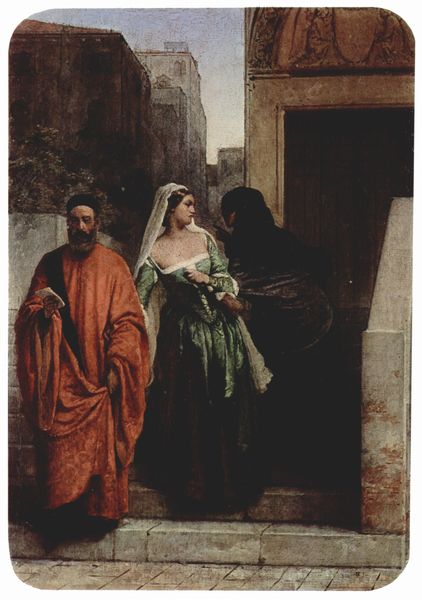
Titel: Venezianerinnen
Künstler: Francesco Hayez
Standort: Tremezzo
Institution: Villa Carlotta
Schlagwörter: baum, blau, dunkel, gemälde, hand, himmel, mann, schatten, umhang, weiß, wolken, bäume, frauen, grün, menschen, stadt, ausschnitt, braun, bunt, finger, frau, grau, hell, hintergrund, hut, kleid, licht, männer, orange, schwarz, strasse, szene, tür, zeichnung, ölbild, dame, gebäude, haus, rot, schleier, tuch, weg, wolke, haube, malerei, rock, alt, bart, jung, kappe, mütze, wand, architektur, barock, böse, falten, halten, kleidung, spitze, stein, steine, trauer, bildnis, gelehrte, hände, häuser, busch, gebüsch, gehen, kirche, wege, boden, figur, gewand, haare, kutte, mantel, reich, drei, paar, tochter, vater, blatt, pflanzen, dekollete, dekolletee, dekoltee, england, kinn, schön, genre, schärpe, taille, schrift, papier, gasse, mieder, mauer, treppe, treppen, lesen, bedienstete, robe, türrahmen, geländer, stufe, stufen, tor, gestalt, eingang, fugen, plaster, antike, maske, buch, zettel, orient, geld, überfall, faust, bordstein, flüstern, tasche, rom, hauseingang, hellgrau, wohlhabend, brief, teufel, toga, versuchung, mittelalter, priester, heimlich, ausgang, grünes kleid, sünde, erinnerung, dekolte, araber, drohen, rpt, bedrängnis, stat, rotes gewand, bedrängen, susanna, bärtiger mann, susanne, bildung, burka, gwand, nichts, gewanf, gewandung, schattenfigur, prieste, ansprechen, fremder, heilige susanna, ermahnung, schönr, bartk, licht#müptzte